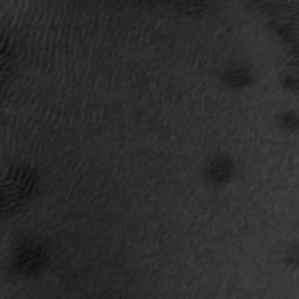
Label: frost